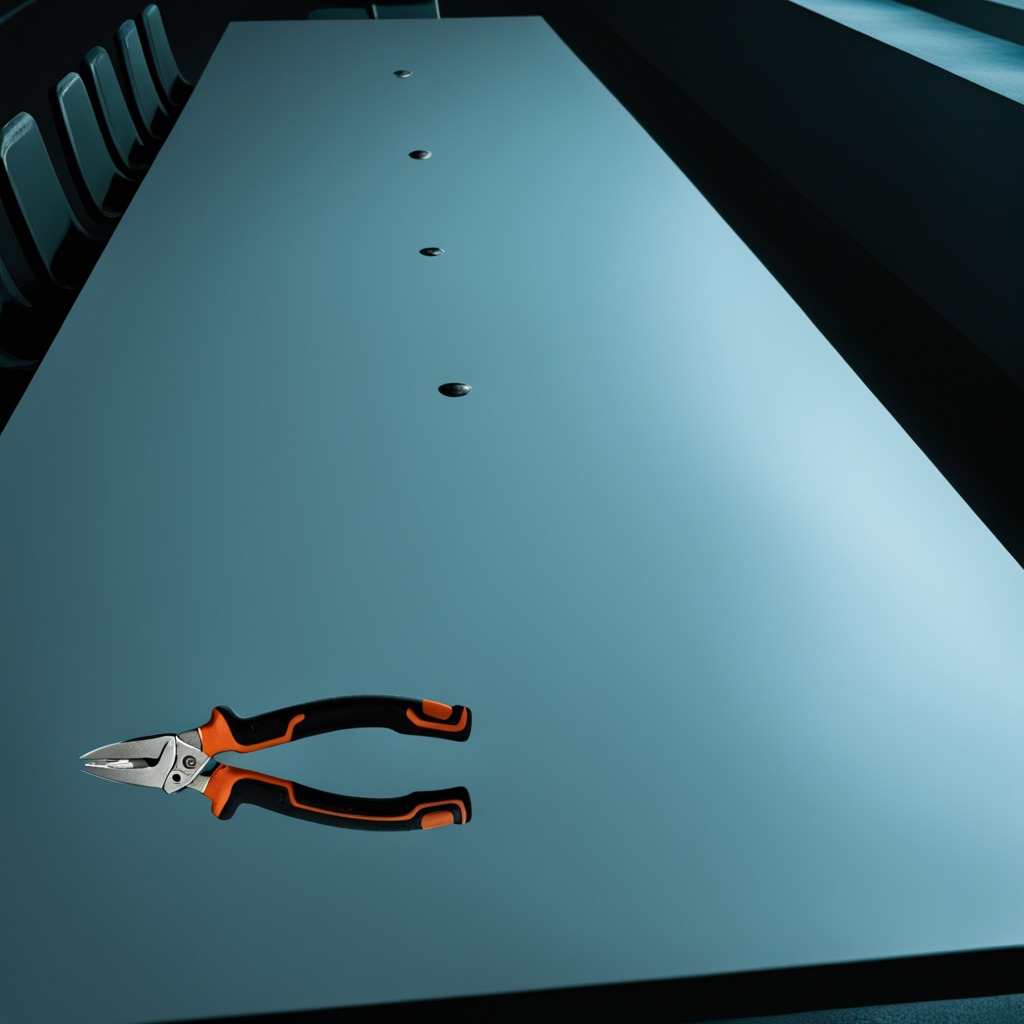
A plier is lying on a clean empty table in a railway signal maintenance room lit by harsh overhead fluorescents.